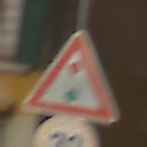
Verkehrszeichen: Lichtzeichenanlage
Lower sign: Geschwindigkeit70
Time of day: MorningAfternoon
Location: Outdoor (Urban)
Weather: Clear
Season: NotSpecified
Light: Natural